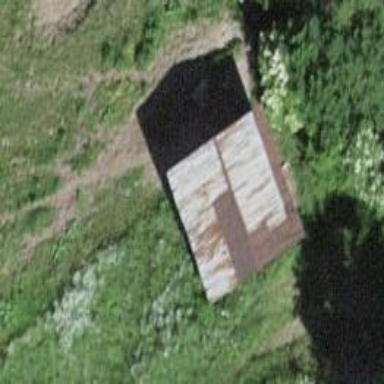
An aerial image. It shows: Shed.